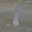
Label: 1